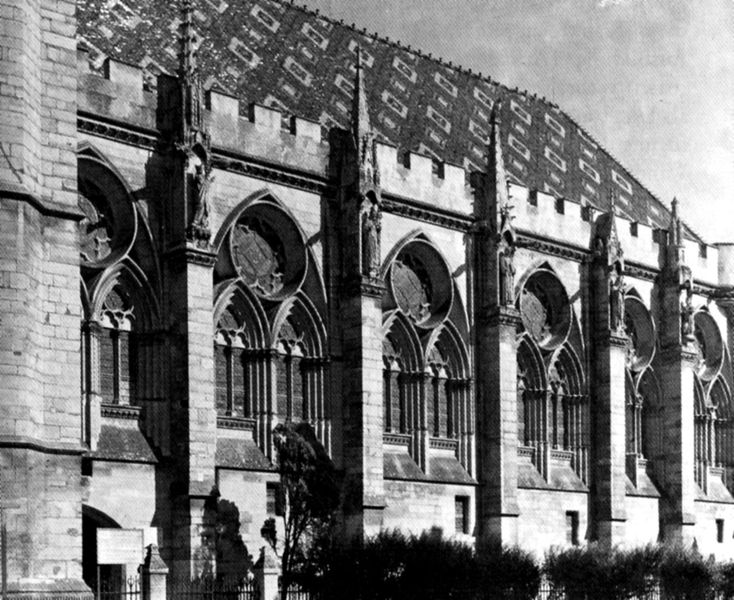
Titel: Sens/Yonne, Bischofspalast Salle synodale
Standort: Sens (EU - F)
Schlagwörter: himmel, wolken, bäume, fenster, licht, säulen, dach, zaun, barock, steine, kirche, gotik, dachziegel, backstein, arch, architecture, window, windows, picture, railing, zinnen, foto, karos, rundfenster, dom, photo, gemäuer, statuen, spitzbogen, spitzbögen, sky, tree, building, roof, wien, bushes, plants, rosetten, fence, brick, beams, sign, pillars, sqaures